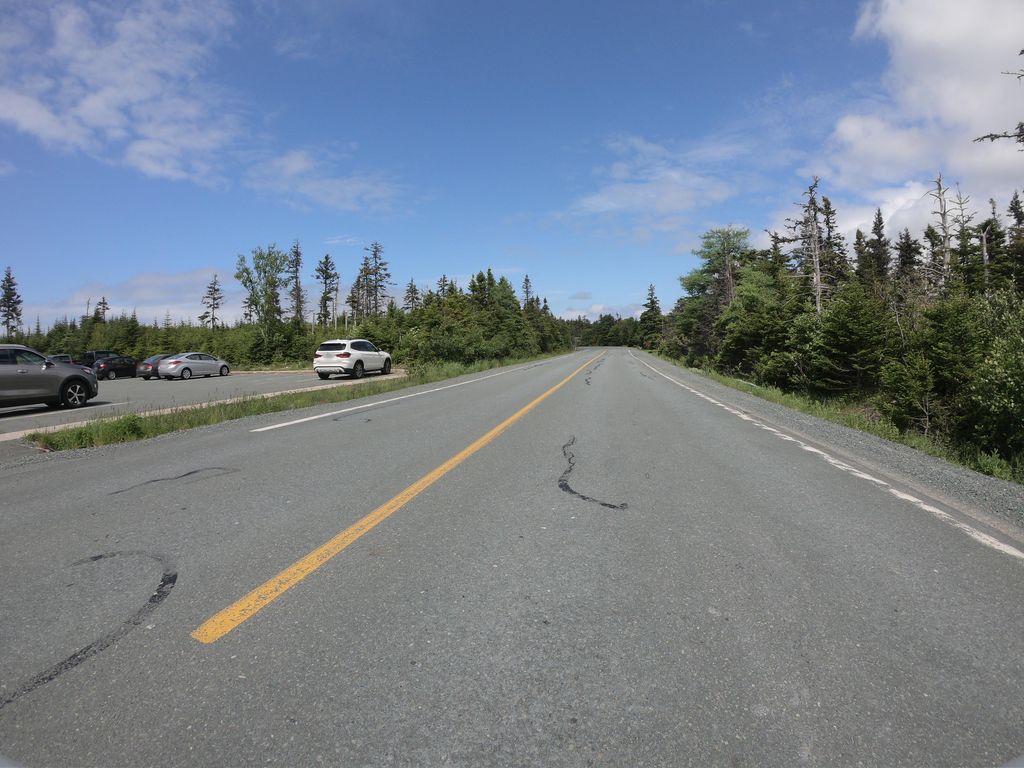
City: st_johns